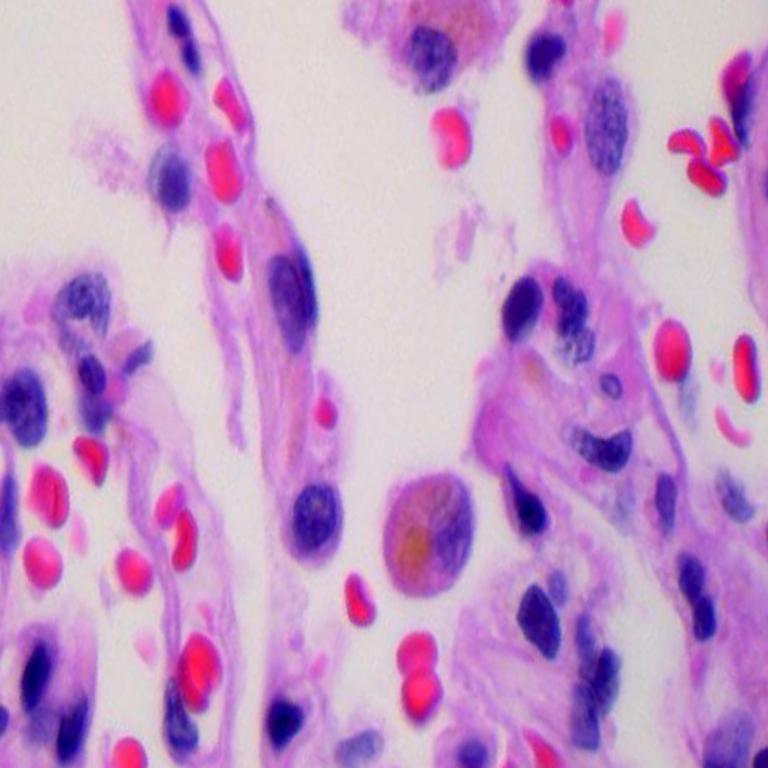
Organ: lung
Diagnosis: benign